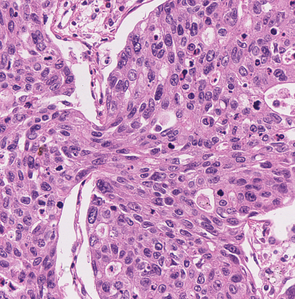
Tumor epithelial tissue: yes
Tumor-associated stroma tissue: yes
Normal tissue: no